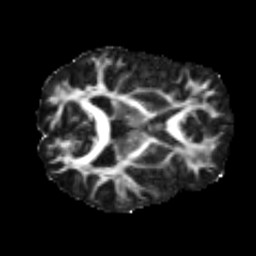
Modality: FA
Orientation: axial
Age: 35
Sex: male
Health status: healthy
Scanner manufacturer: siemens
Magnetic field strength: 3 T
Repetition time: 3.6 s
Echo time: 0.092 s